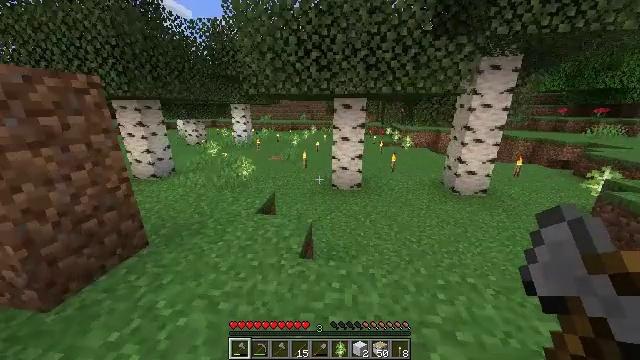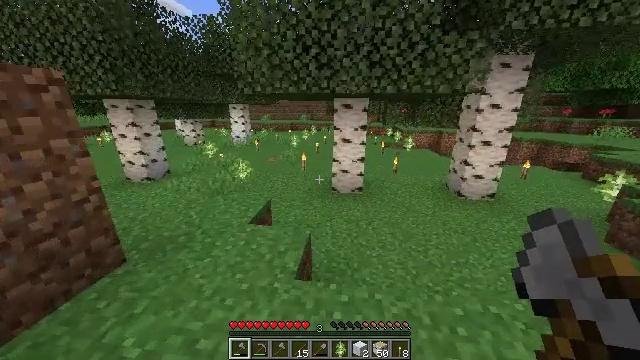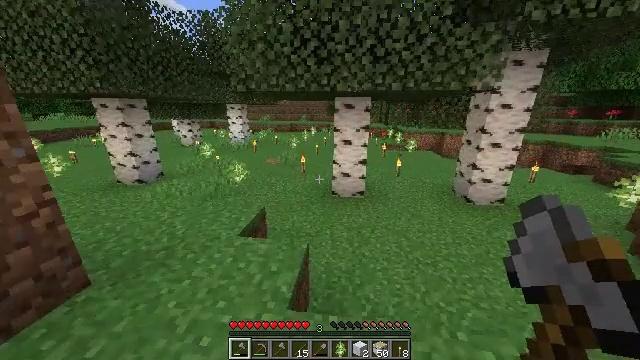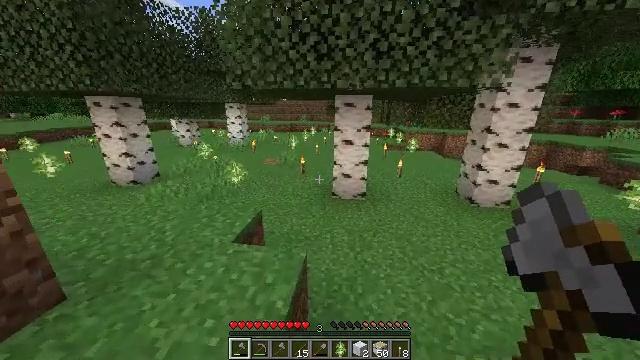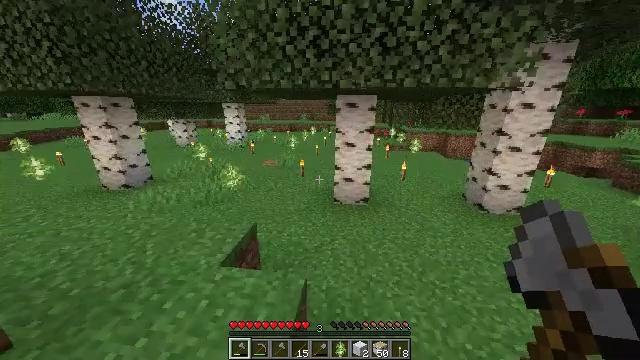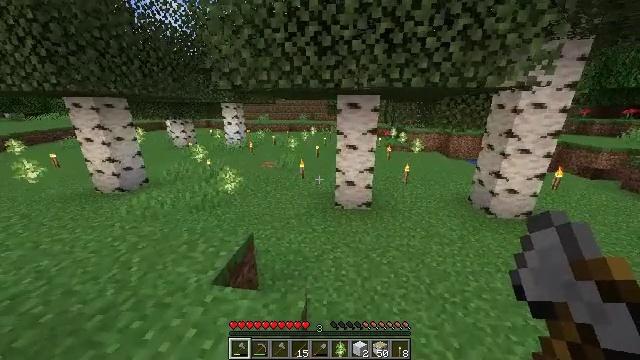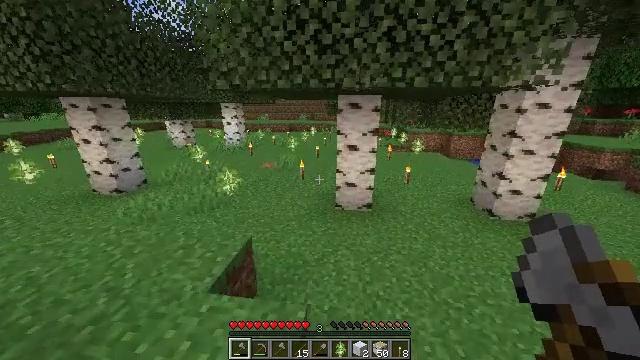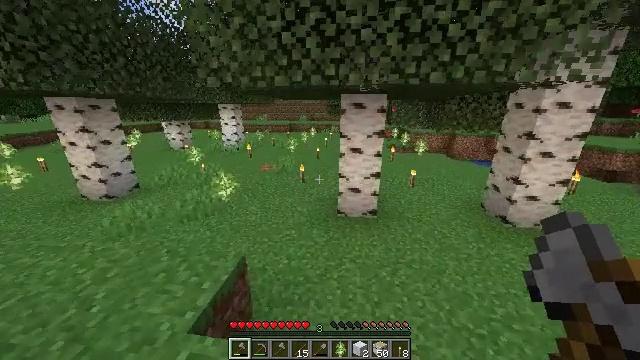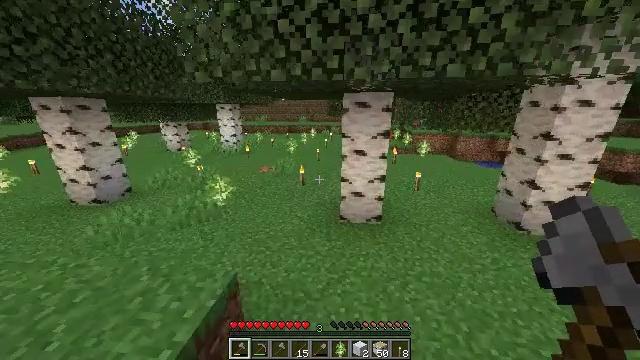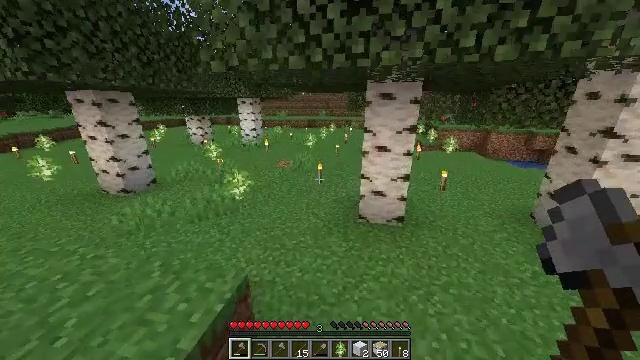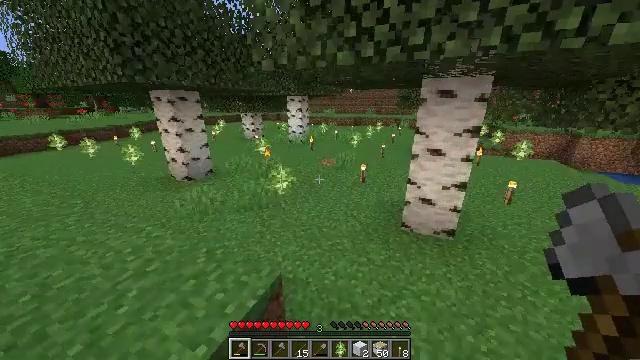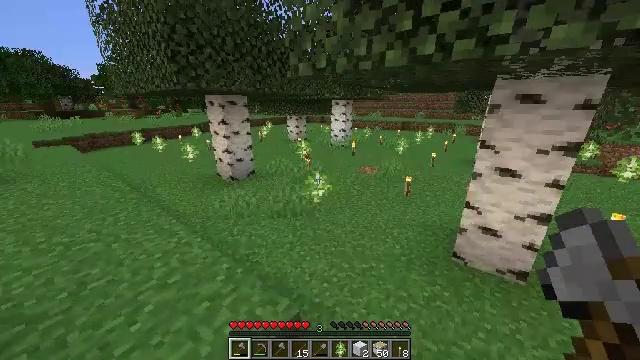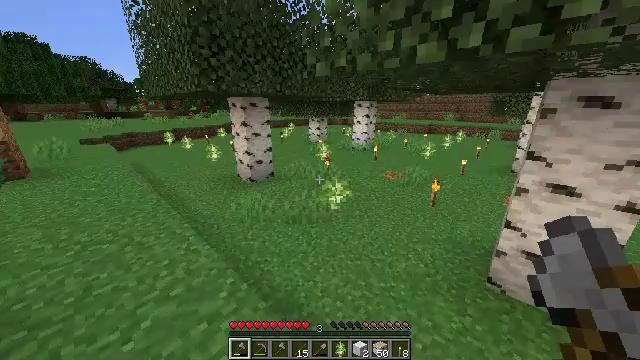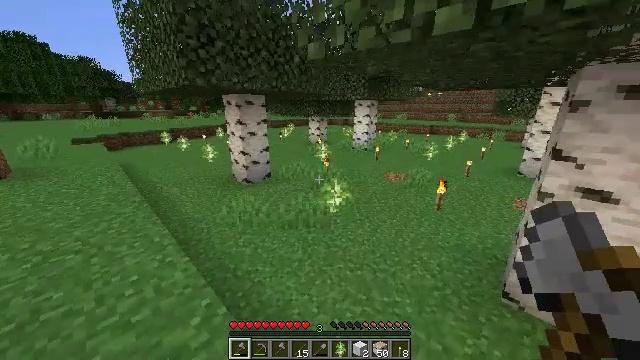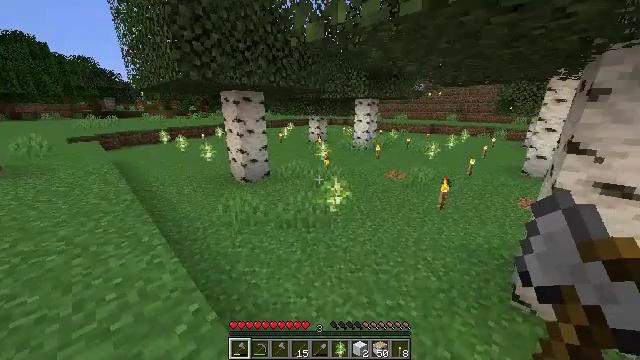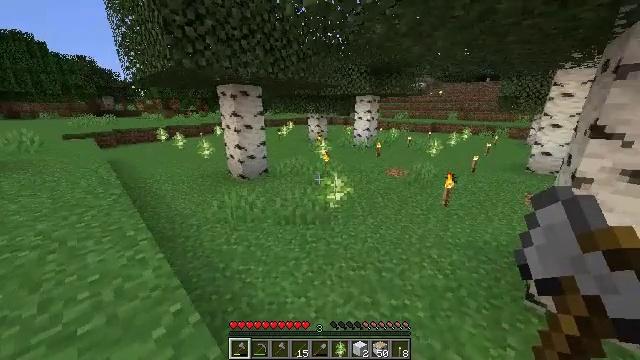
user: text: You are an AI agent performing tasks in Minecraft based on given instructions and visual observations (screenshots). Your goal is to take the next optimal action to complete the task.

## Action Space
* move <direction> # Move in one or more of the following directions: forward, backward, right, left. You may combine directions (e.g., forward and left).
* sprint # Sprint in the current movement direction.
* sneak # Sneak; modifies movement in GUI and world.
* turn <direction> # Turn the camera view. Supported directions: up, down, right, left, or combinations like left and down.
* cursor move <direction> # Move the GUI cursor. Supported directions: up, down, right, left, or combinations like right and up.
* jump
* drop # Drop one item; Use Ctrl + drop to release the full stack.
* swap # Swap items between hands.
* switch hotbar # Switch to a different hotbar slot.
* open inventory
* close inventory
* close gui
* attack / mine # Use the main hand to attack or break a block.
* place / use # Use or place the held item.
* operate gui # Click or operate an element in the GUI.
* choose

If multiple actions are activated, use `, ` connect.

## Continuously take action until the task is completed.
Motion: motion action
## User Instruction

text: Remove the birch sapling from the earth.
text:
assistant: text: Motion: move forward
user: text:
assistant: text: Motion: move forward
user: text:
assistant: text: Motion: move forward
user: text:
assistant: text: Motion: move forward
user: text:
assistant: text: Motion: move forward
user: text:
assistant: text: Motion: move forward
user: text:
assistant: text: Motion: move forward
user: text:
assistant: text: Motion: move forward
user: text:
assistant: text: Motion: move forward, turn left and down
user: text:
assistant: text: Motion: move forward, turn left
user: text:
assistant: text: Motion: move forward, turn left
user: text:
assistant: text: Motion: move forward, turn left
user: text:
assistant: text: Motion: move forward
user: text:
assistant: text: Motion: move forward
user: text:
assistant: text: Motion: move forward
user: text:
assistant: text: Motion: move forward
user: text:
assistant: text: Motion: move forward
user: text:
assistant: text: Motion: move forward
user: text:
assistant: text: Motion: move forward
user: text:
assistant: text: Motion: move forward
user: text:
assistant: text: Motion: move forward
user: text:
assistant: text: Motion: move forward
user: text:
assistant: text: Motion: move forward
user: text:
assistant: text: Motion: move forward
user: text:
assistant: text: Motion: move forward
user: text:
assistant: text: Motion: move forward
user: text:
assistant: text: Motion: move forward
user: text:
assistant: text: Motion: move forward
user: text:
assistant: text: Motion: move forward
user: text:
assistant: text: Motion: no_op